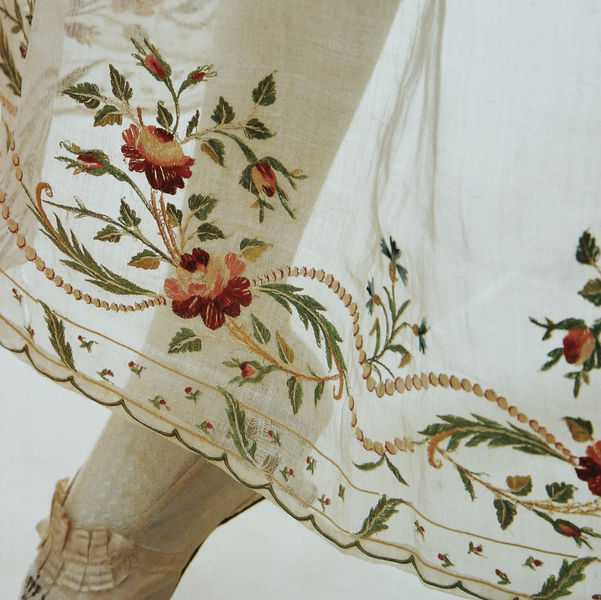
Titel: Rock (Detail)
Standort: Kyoto (Japan)
Institution: Kyoto Costume Institute
Schlagwörter: blätter, fuß, weiß, gelb, grün, mädchen, ocker, ausschnitt, blume, blumen, braun, degas, frau, hell, kleid, licht, orange, blüte, blüten, dame, rose, rosen, rot, tuch, beige, muster, ornament, rock, tanz, falten, kleidung, leinen, spitze, tischdecke, wind, bestickt, kostüm, pose, stickerei, stoff, saum, blatt, girlande, schleifen, tanzen, tänzerin, borte, rosa, seide, ranken, beine, bein, japan, ballett, schuhe, tüll, creme, blümchen, bordüre, detail, dunkelrot, floral, verzierung, strumpf, rüschen, knie, transparent, dünn, bauer, foto, bögen, punkte, blütenblätter, stiel, stiele, strümpfe, blumenmuster, zweig, fus, stiefel, schritt, schuh, ranke, tracht, knospen, farbfoto, einfarbig, leder, strumpfhose, blattwerk, dornen, durchsichtig, gestickt, gewebe, textil, fussspitze, baumwolle, durchscheinend, organza, genäht, spann, traditionell, schühchen, ballettschuh, fotogafie, aufgenäht, näherei, linnen, rankt, rundherum, umsäumt, verschhlungen, feiner stoff